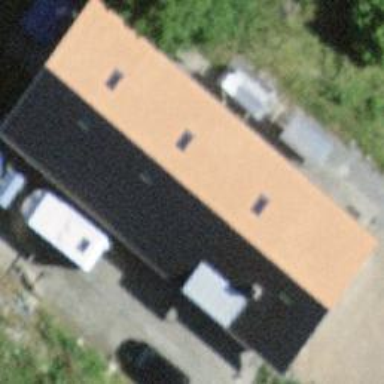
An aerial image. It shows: Rural barn.